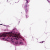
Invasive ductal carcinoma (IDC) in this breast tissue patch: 0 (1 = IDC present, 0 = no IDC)